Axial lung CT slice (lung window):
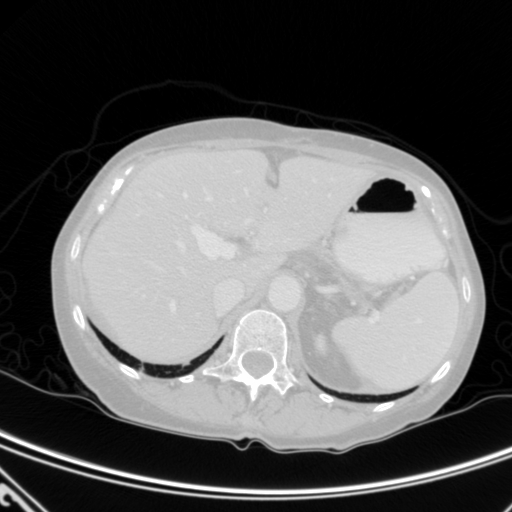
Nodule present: no